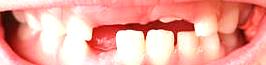
Condition: hypodontia